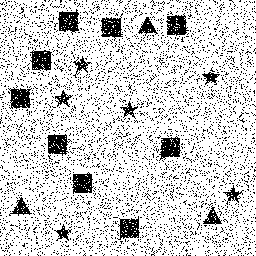
Squares: 9
Triangles: 3
Stars: 6
Total shapes: 18